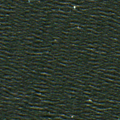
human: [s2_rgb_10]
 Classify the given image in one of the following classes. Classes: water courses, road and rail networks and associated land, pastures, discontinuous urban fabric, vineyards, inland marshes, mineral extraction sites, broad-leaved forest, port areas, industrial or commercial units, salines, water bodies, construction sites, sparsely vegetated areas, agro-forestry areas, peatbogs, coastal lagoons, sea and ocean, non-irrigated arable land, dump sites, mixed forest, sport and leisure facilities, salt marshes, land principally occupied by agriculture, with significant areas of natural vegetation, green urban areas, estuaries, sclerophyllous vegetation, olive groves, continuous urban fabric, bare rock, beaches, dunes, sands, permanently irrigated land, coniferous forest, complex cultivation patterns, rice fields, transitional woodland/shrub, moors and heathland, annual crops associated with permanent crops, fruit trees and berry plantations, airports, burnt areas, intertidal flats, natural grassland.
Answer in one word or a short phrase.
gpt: sea and ocean